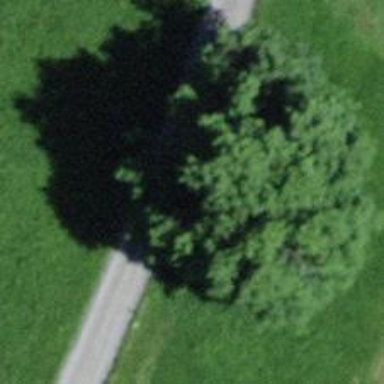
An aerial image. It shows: Brown bench in the vicinity.